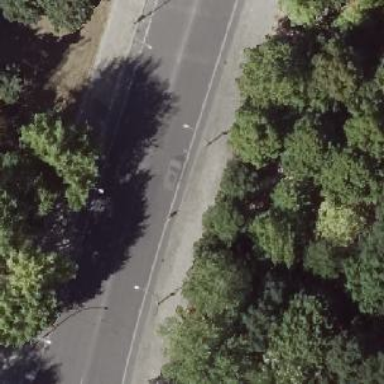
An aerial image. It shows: Tertiary road with asphalt surface and lane for cyclists on both sides of the road.